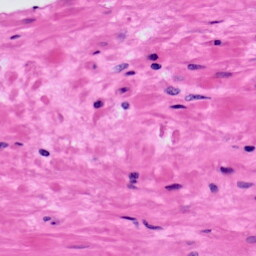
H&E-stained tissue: Prostate